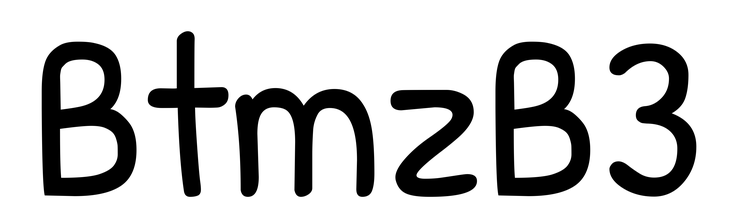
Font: PatrickHand-Regular